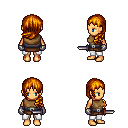
a pixel art fantasy rpg character, female body template, human, tanned skin, leather chest armor, white pants, dark blonde left-swept hairstyle, metal gloves, dagger, four views (front, back, left, right), 2x2 character sprite sheet, small pixel art, hard edges, no anti-aliasing